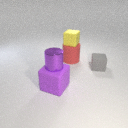
large red rubber cylinder behind small gray rubber cube